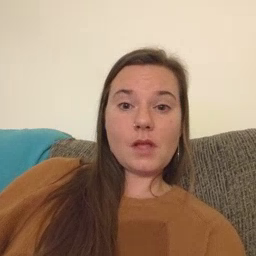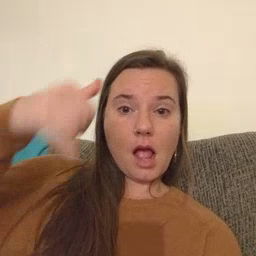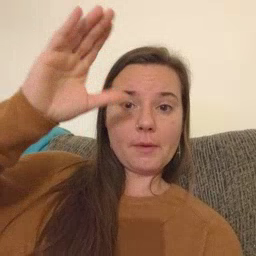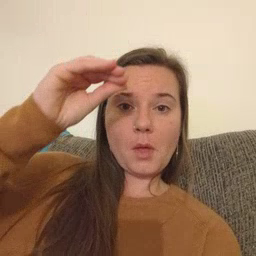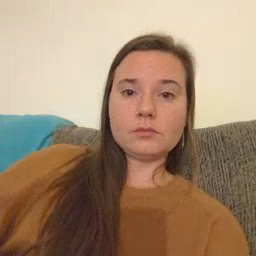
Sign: cowboy